Question: I create simple label in tkinter but it is created with {}, what I don't want to.
'''
gameOver=Label(root, text=('Game over!
You scored', number, ' points!'),
font=('Arial Black', '26'), bg='red')
'''
That is my code, where 'number' is variable. But it prints "{Game over! You scored} 0 {points!}"
That is what get with this code (0 is value of 'number')

Any ideas to solve this problem are welcome
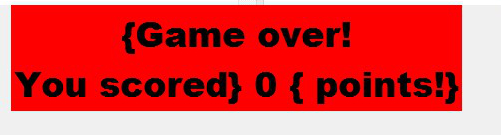
Answer: '('Game over!
You scored', number, ' points!')' is a tuple of three items, but 'text' probably expects a string instead, and does strange things to arguments of other types. Use string concatenation or 'format' to provide a single string.
'''
gameOver=Label(root, text='Game over!
You scored' + str(number) + ' points!',
font=('Arial Black', '26'), bg='red')
'''
Or
'''
gameOver=Label(root, text='Game over!
You scored {} points!'.format(number),
font=('Arial Black', '26'), bg='red')
'''